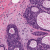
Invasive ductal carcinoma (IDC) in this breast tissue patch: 0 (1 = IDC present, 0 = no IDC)